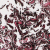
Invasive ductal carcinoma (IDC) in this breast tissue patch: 0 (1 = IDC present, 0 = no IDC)